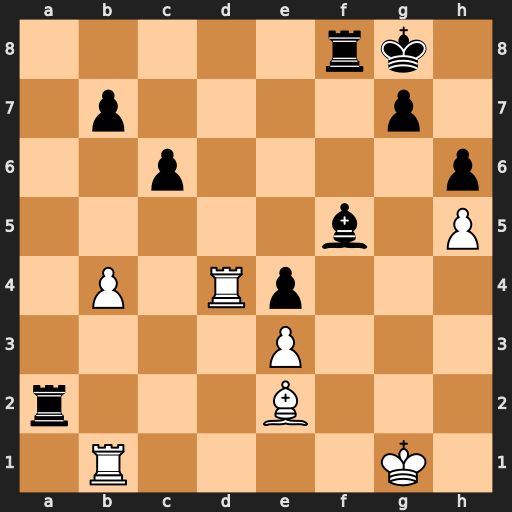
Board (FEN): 5rk1/1p4p1/2p4p/5b1P/1P1Rp3/4P3/r3B3/1R4K1
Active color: w
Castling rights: -
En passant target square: -
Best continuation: Bc4+ Kh7 Bxa2